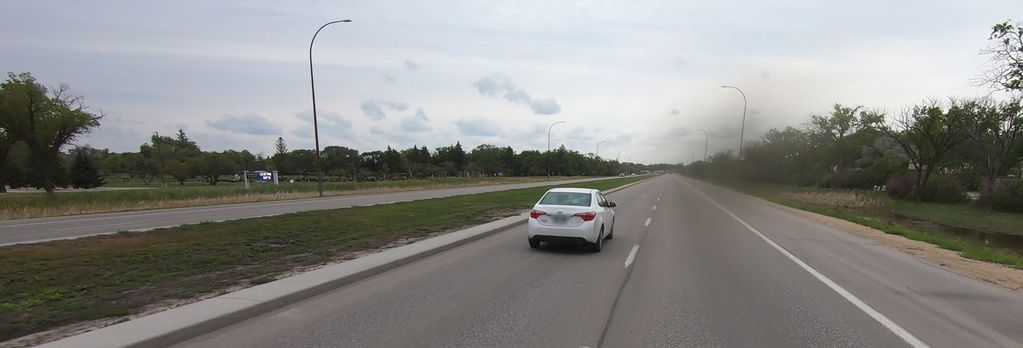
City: winnipeg